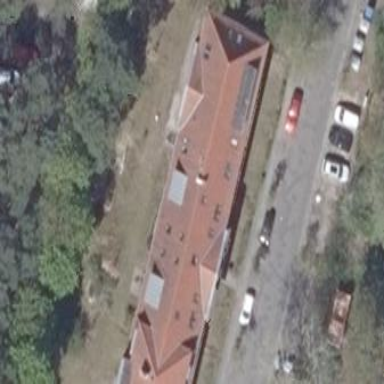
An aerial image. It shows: Terrace building.